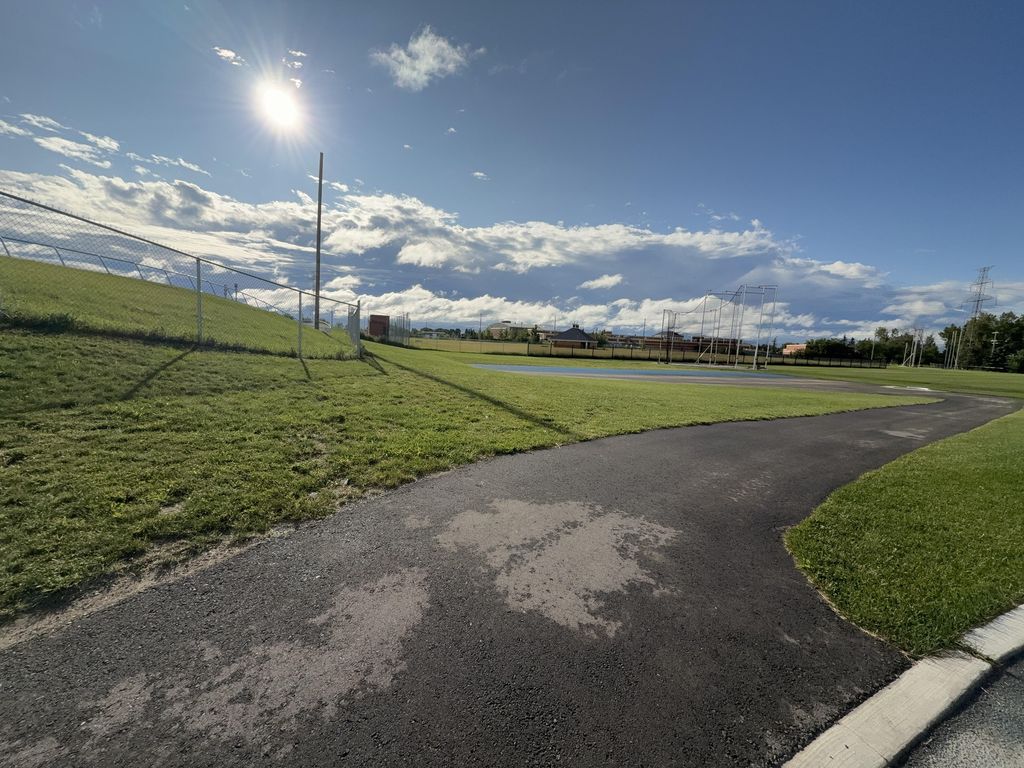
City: calgary